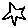
Label: star